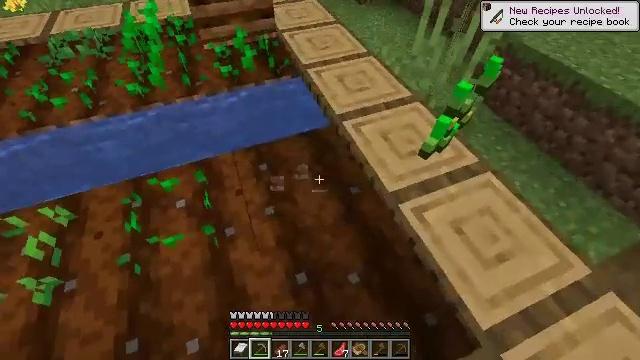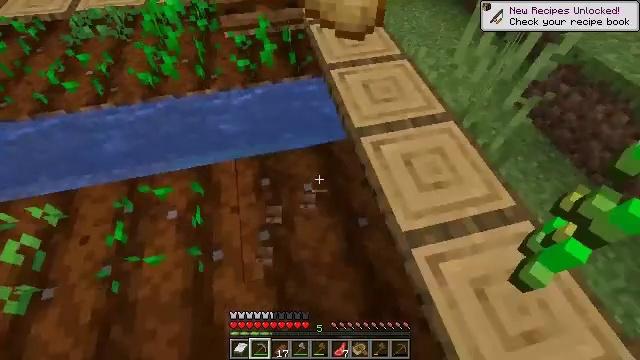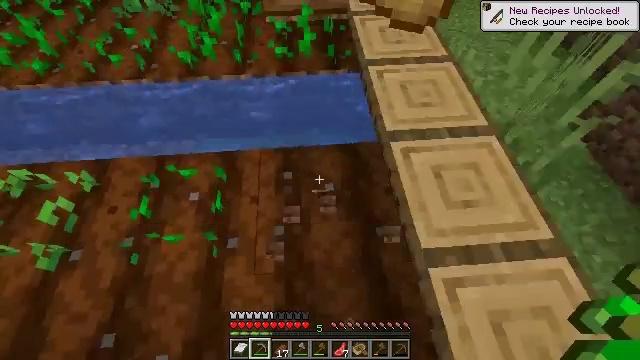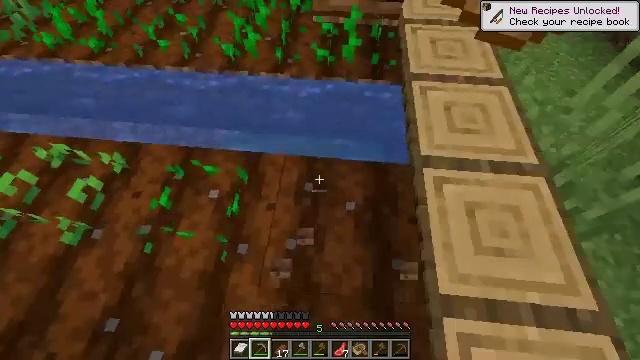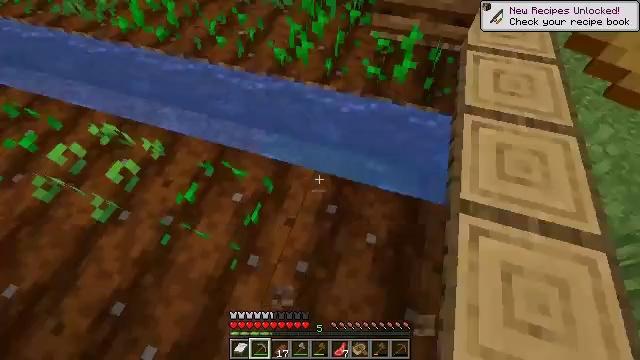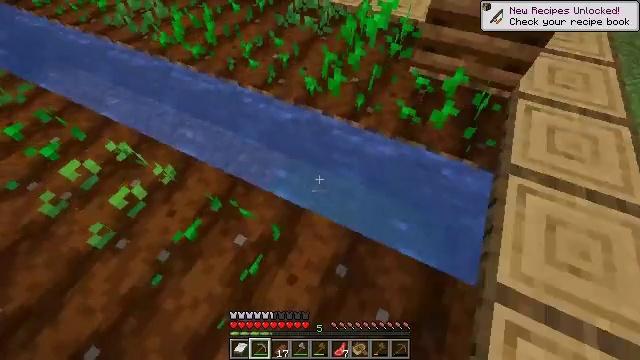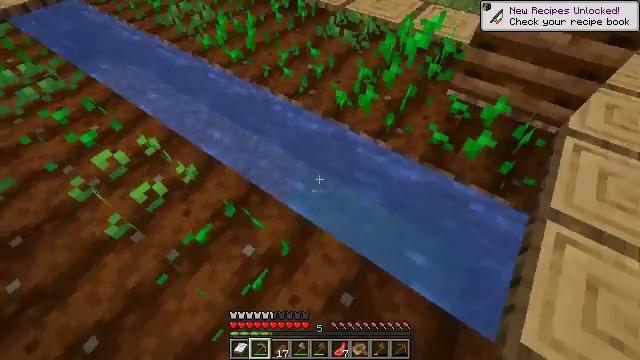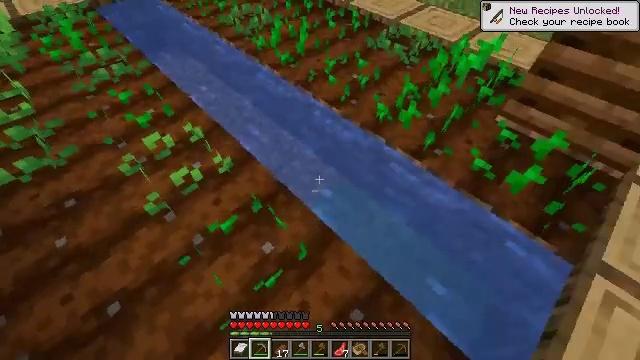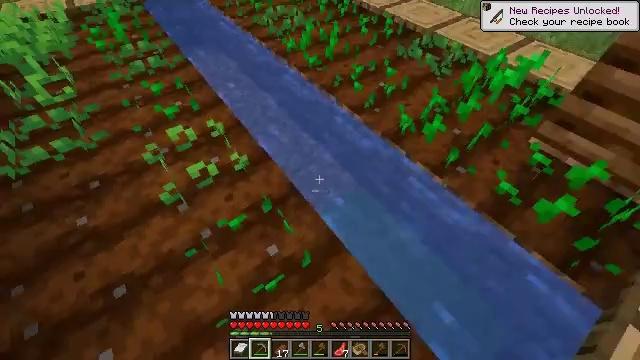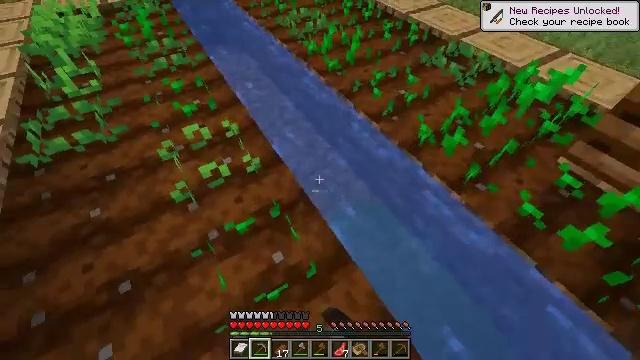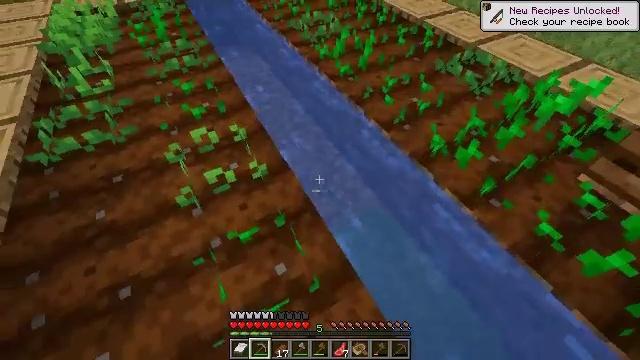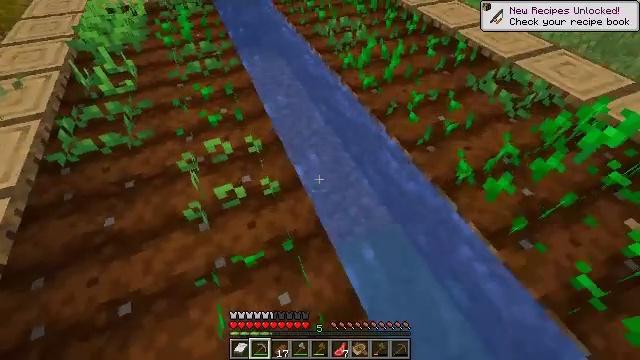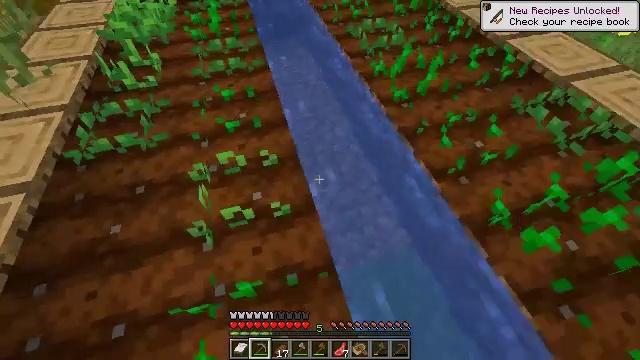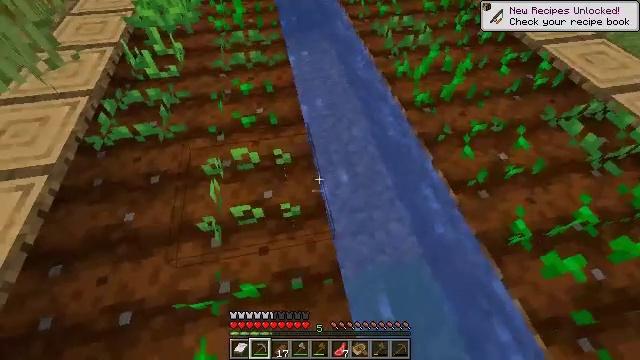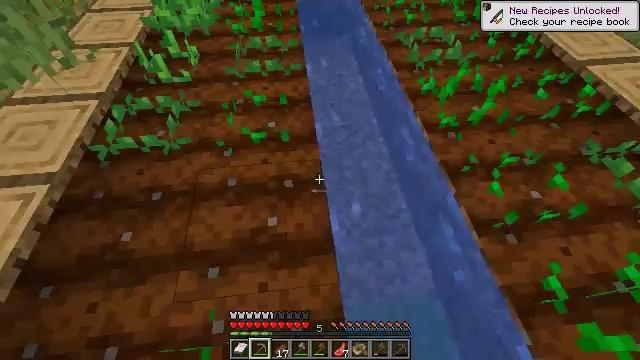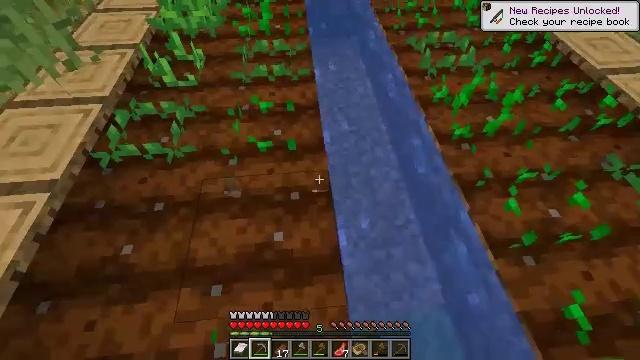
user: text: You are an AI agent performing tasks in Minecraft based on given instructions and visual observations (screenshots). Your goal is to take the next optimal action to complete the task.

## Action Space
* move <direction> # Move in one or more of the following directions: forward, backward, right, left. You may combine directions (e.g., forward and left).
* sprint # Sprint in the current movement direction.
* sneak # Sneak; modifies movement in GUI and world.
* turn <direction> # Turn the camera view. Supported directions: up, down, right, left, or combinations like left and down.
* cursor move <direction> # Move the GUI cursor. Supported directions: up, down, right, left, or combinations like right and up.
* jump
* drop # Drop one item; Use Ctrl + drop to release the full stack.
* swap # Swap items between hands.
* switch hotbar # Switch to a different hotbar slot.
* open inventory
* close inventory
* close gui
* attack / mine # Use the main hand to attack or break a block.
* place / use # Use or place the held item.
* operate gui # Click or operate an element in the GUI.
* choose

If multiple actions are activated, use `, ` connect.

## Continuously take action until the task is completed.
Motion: motion action
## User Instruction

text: Gather beetroots by breaking the plants.
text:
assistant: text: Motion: move forward, turn left and down, attack / mine
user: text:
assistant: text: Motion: move forward, turn left and down, attack / mine
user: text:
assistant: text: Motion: move forward, turn left
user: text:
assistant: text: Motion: move forward, turn left
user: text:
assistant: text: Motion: move forward, turn left and up
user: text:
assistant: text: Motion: turn left and up
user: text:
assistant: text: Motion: turn left and up
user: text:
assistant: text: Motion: turn left, attack / mine
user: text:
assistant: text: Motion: move forward, turn left, attack / mine
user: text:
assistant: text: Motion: move forward, turn left, attack / mine
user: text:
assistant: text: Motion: move forward, turn left
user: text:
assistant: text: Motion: move forward, turn left and down
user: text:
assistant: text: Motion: move forward, turn left and down
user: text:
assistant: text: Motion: move forward and move left, turn left, attack / mine
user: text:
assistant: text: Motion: move forward and move left, turn left, attack / mine
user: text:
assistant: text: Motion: move left, turn left and down
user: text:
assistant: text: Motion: no_op
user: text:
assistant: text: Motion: move back, turn left
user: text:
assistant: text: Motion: attack / mine